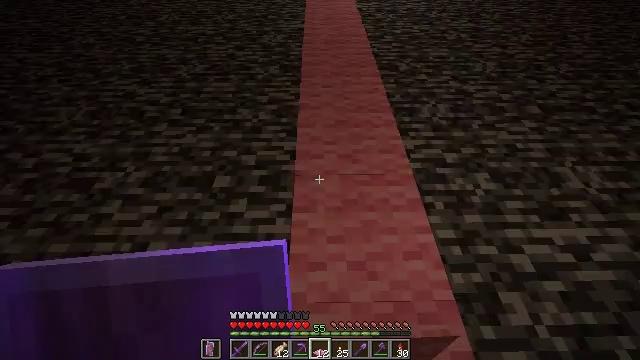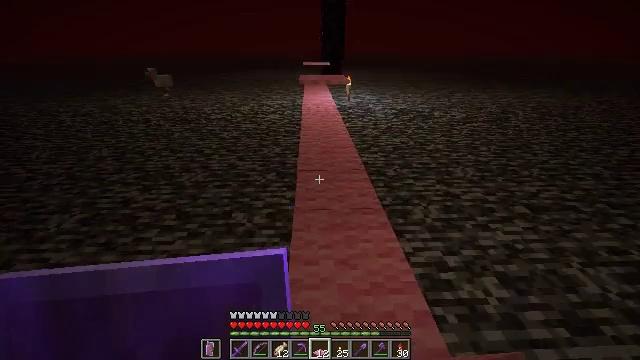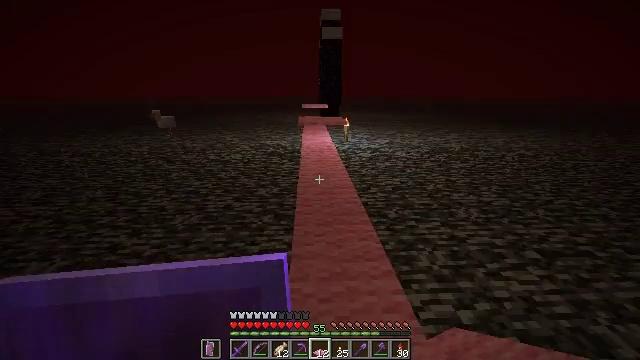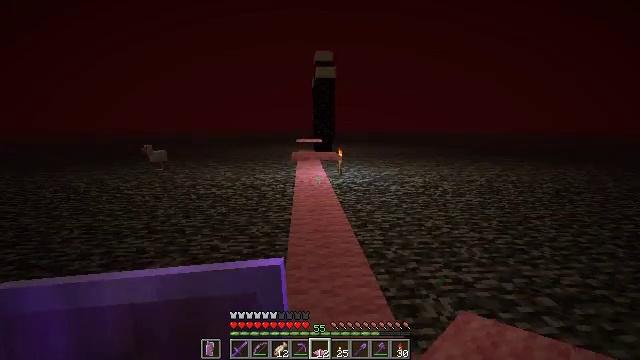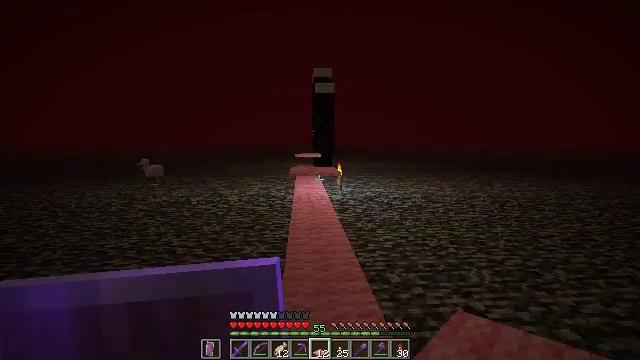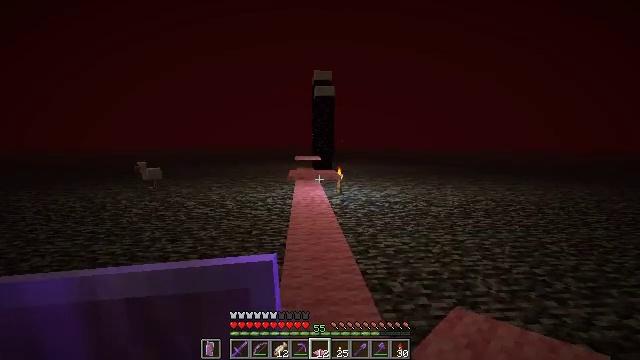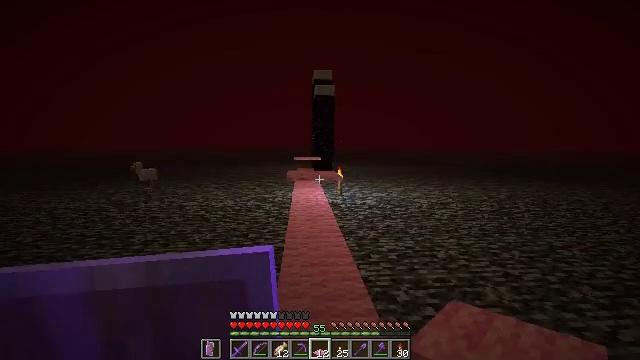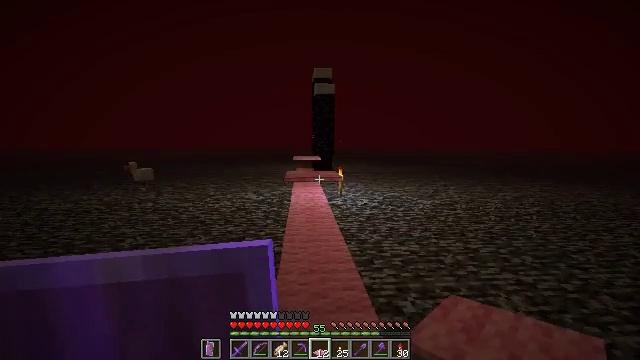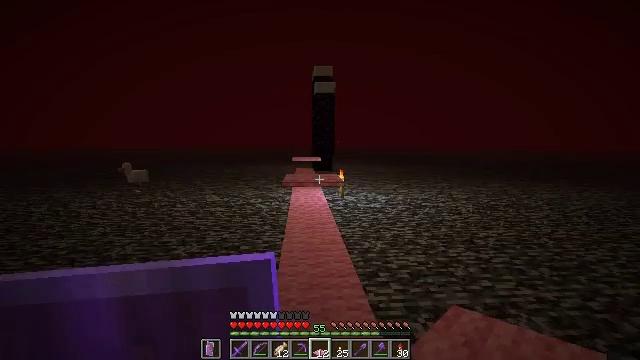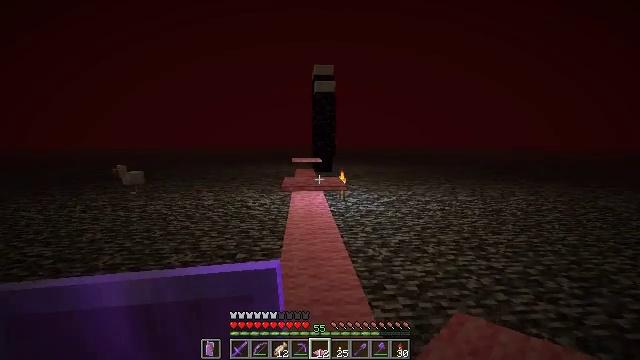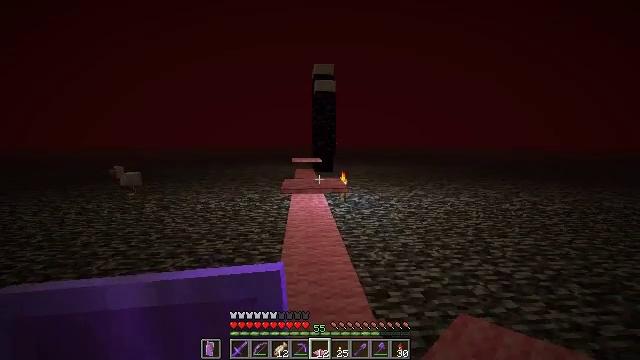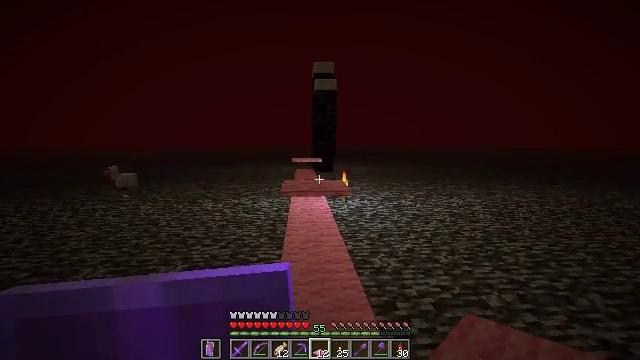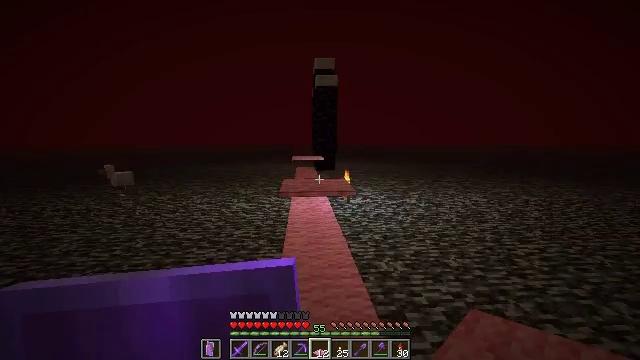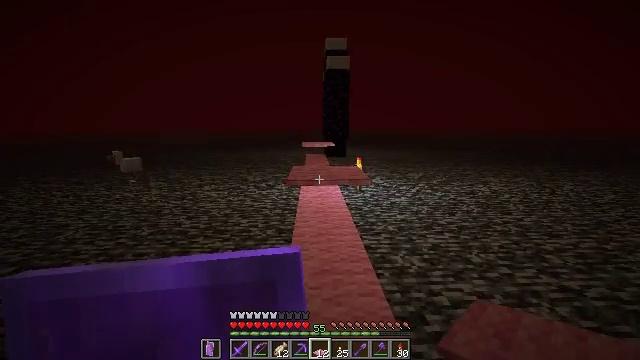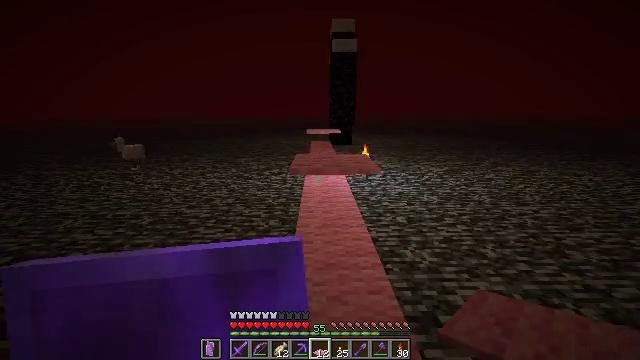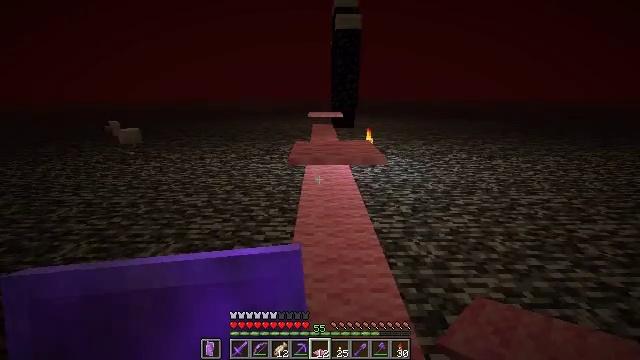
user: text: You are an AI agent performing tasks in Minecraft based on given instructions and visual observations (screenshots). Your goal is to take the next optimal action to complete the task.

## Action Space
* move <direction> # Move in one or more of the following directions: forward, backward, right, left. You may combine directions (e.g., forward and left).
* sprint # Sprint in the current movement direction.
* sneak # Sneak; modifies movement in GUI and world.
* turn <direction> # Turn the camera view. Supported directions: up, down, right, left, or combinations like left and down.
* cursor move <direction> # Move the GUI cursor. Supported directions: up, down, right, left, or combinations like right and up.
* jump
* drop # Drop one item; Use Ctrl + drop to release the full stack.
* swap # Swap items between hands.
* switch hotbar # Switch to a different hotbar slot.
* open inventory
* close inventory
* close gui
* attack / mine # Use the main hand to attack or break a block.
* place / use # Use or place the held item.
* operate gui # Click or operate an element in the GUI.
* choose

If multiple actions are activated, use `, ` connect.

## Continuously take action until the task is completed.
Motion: motion action
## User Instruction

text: mine block pink carpet
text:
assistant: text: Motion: move forward, turn right and up
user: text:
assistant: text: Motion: move forward, turn up
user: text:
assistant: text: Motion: move forward, turn right and up
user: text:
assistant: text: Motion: move forward, turn up
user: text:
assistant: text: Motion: move forward
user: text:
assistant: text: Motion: move forward
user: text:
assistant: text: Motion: move forward
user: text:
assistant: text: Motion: move forward
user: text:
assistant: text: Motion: move forward
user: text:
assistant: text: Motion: move forward
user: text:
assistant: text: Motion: move forward
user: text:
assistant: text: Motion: move forward
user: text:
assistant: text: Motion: move forward, turn left and down
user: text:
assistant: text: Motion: move forward, turn left and down
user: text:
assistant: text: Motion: move forward, turn down
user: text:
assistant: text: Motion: move forward, turn down
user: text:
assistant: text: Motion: move forward, turn down
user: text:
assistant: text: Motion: move forward
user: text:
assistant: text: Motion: move forward
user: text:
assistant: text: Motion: no_op
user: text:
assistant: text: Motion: no_op
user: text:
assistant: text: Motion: no_op
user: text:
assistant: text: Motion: no_op
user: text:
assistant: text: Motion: no_op
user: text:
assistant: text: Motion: no_op
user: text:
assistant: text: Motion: no_op
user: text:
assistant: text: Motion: attack / mine
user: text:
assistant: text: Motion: attack / mine
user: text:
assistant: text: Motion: attack / mine
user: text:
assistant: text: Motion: attack / mine